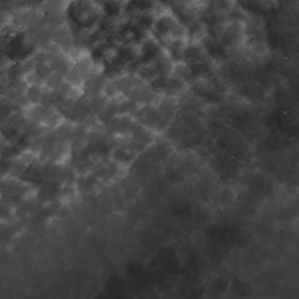
Label: non_frost